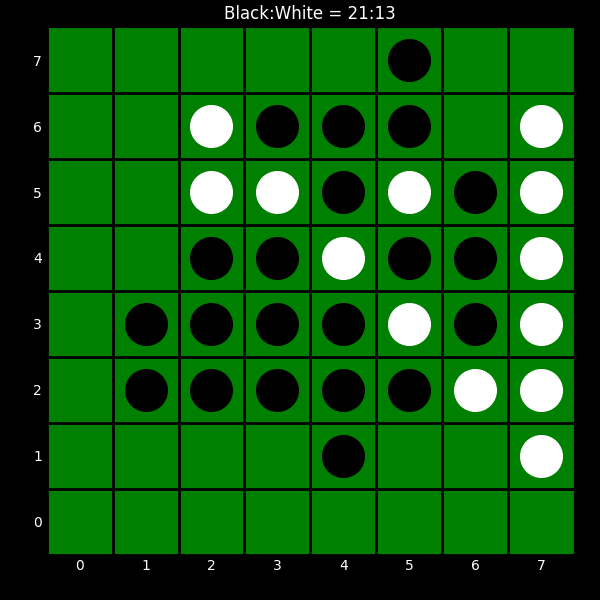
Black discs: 21
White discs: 13